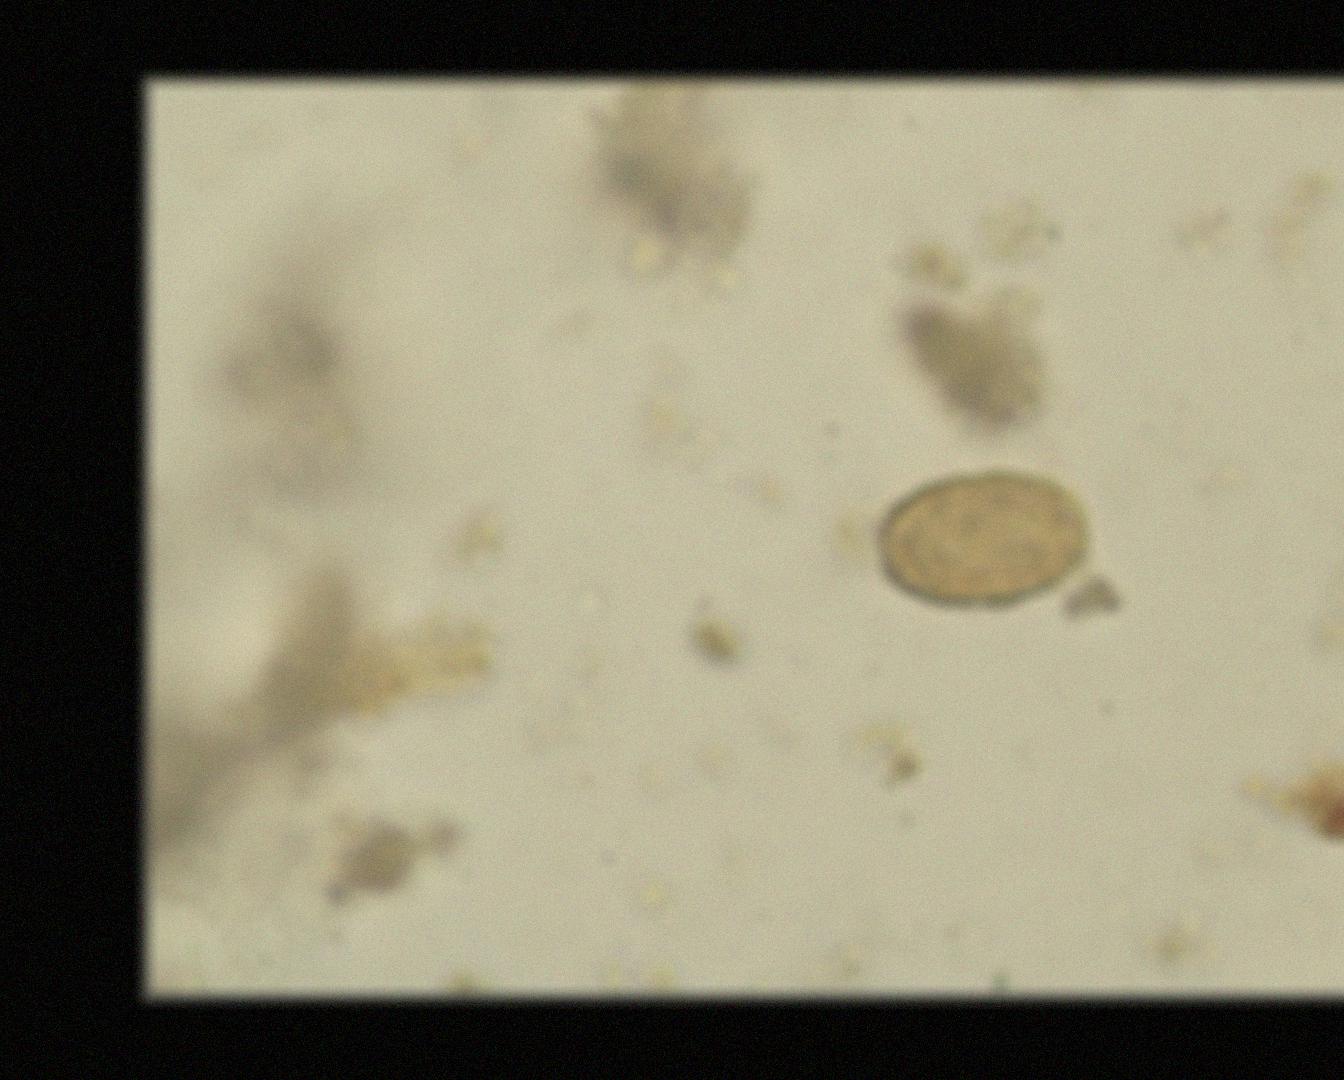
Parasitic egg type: Ascaris lumbricoides